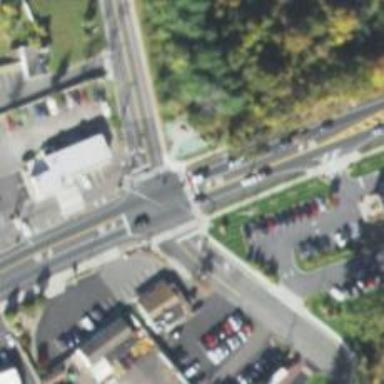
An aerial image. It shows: Marked road crossing.